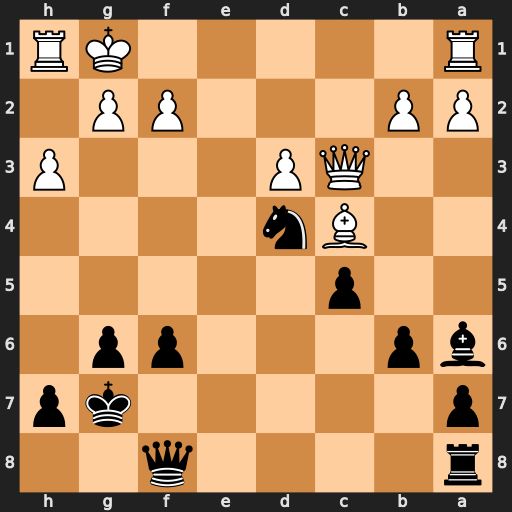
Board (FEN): r4q2/p5kp/bp3pp1/2p5/2Bn4/2QP3P/PP3PP1/R5KR
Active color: b
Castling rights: -
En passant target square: -
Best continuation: Ne2+ Kf1 Nxc3